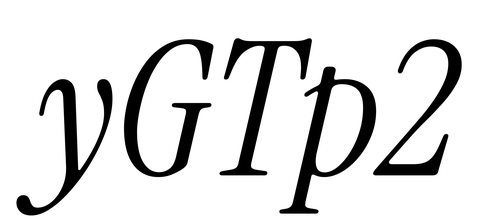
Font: InstrumentSerif-Italic